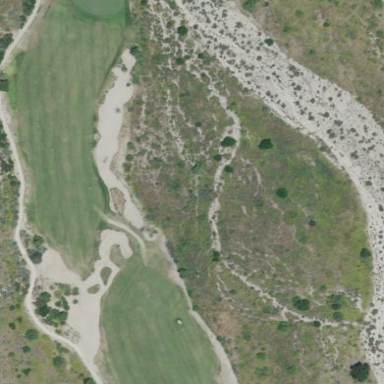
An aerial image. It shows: Landform featuring golf lateral water hazard.